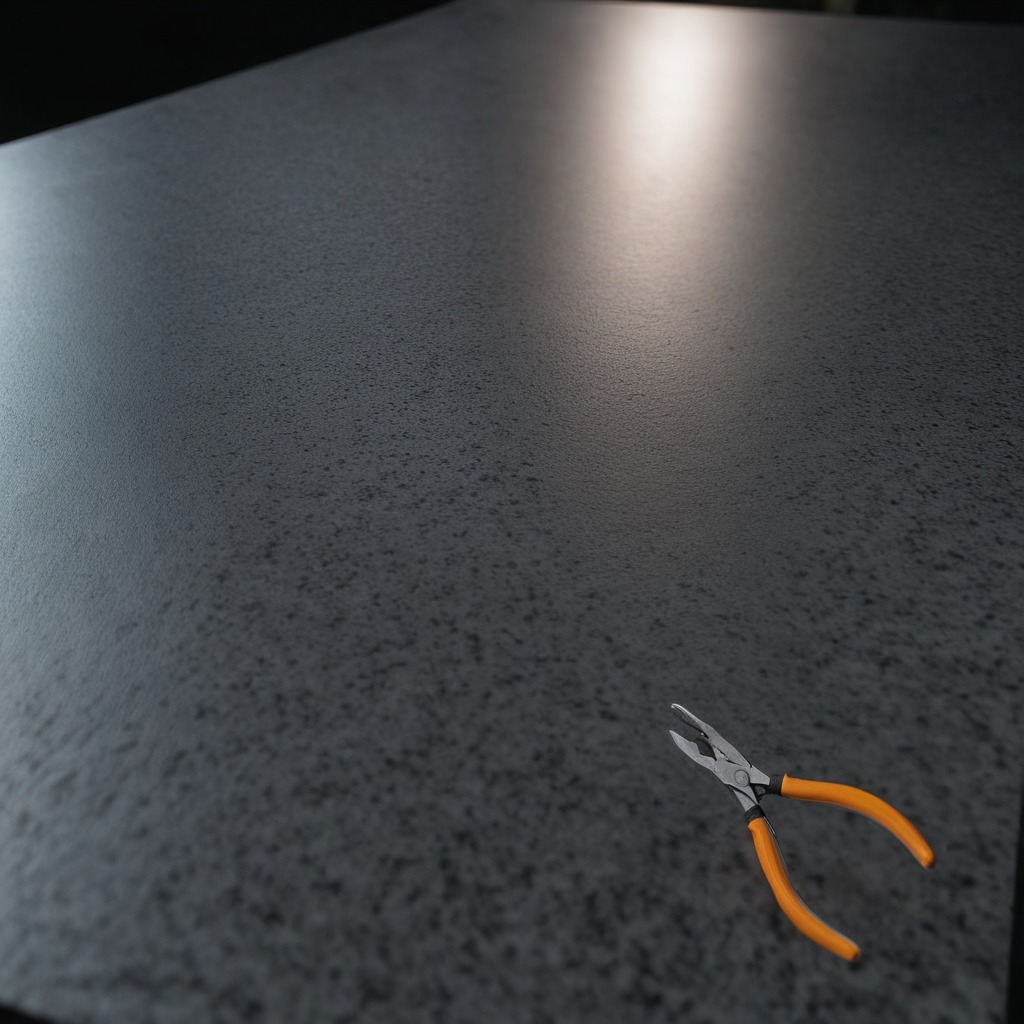
A plier is lying on the clean granite table inside a workshop at night.